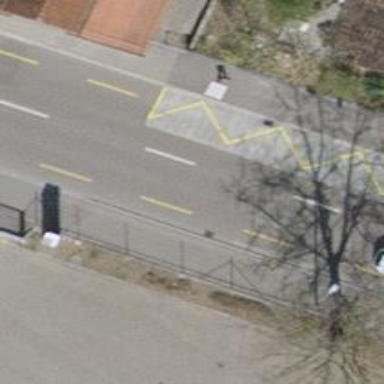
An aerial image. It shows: Bus stop with designated stop position for public transport.